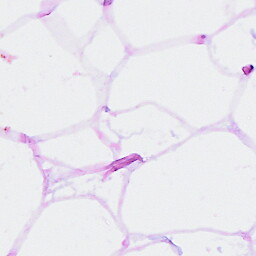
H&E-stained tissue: Breast